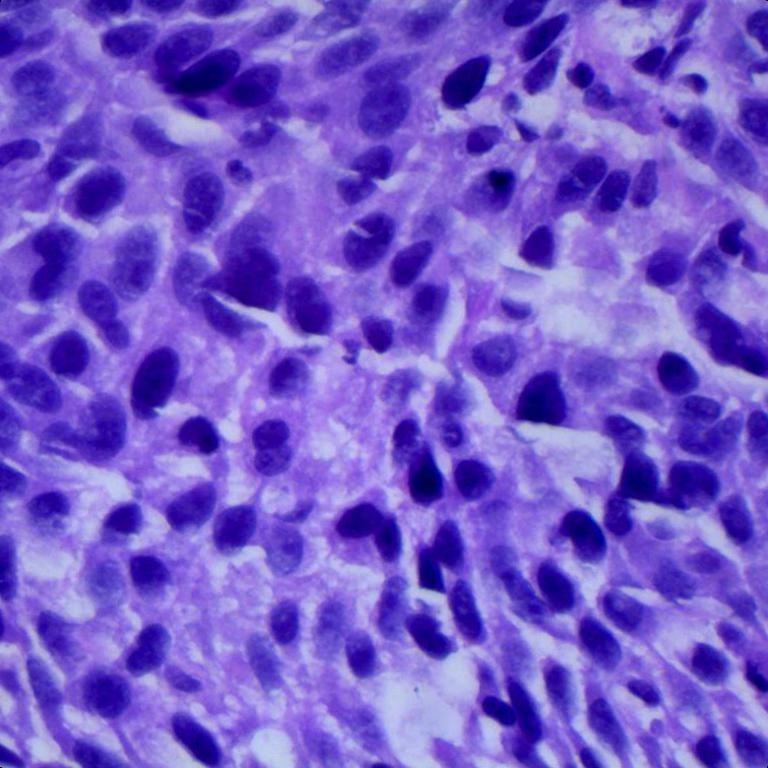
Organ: lung
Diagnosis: squamous carcinomas